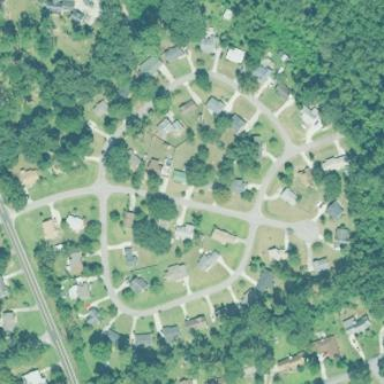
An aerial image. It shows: Residential area within subdivision.